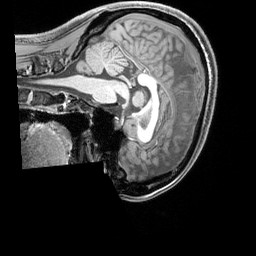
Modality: T1w
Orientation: sagittal
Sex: female
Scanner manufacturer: siemens
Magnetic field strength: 3 T
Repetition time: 2.3 s
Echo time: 0.00226 s